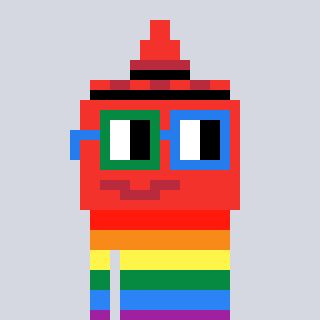
a pixel art character with square green and blue glasses, a ketchup-shaped head and a cold-colored body on a cool background